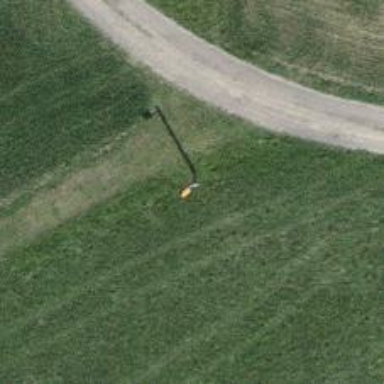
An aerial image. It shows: View of pole with roofed pipeline marker.